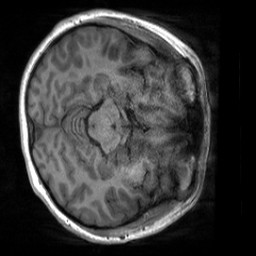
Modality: T1w
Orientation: axial
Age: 21
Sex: female
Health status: healthy
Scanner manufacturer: siemens
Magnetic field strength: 3 T
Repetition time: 2 s
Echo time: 0.00232 s